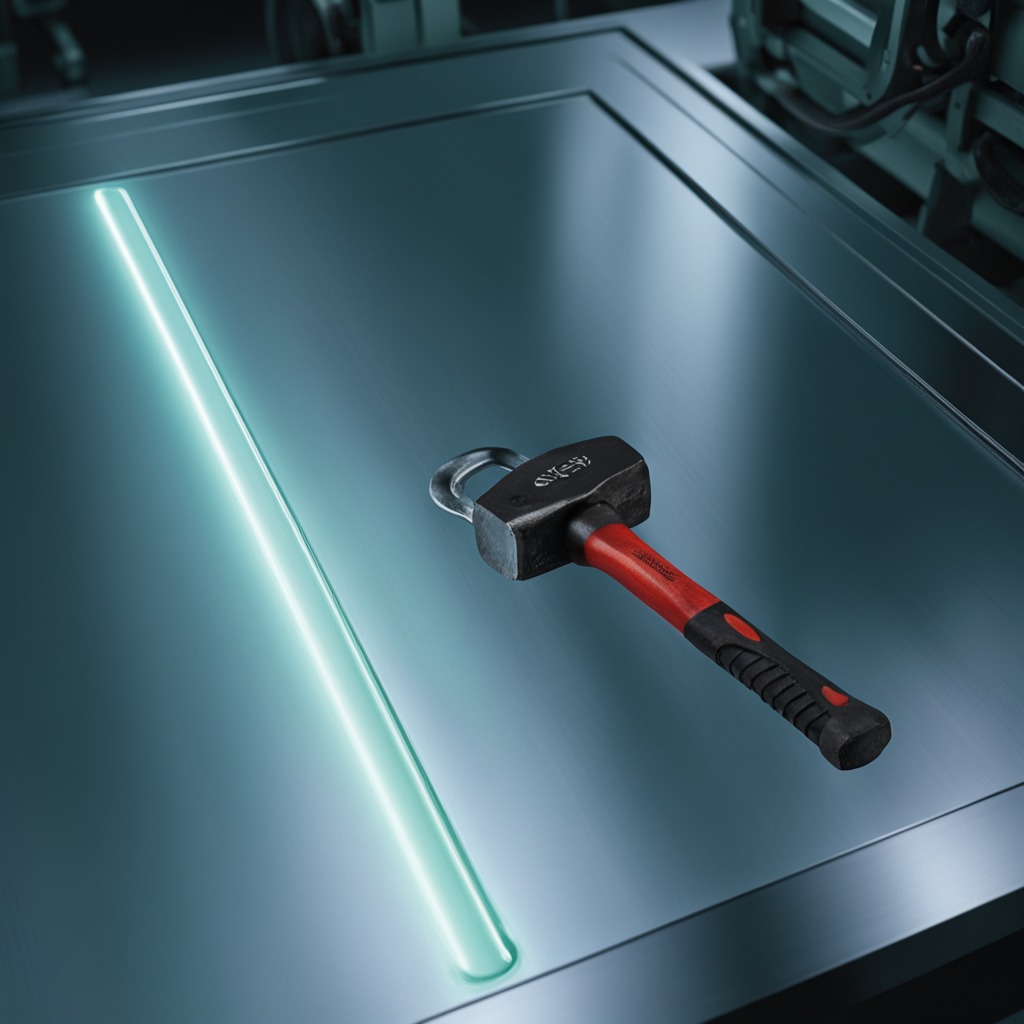
A hammer is lying on the metal table.